Question: I am making a HTML newsletter and keep running into this problem. The image at the top for some reason ignores the margin and gives an ugly white line.
While this site says that email clients should accept margin's: <URL>
Does anyone know how to fix this?

'''
<table cellspacing="0" cellpadding="0" width="811px" style="border:0px solid black;border-collapse:collapse">
<tr>
<td width="150px" VALIGN=TOP style="border-bottom: 1px solid #000000;">Nieuwsbrief #<?php echo $nr; ?></td>
<td width="500px" style="vertical-align: bottom;"><img src="http://pietrow.net/newsletter/images/lad_wide.png" style="z-index:-1;"></img></td>
<td width="150px" align="right" style="vertical-align: top; border-bottom: 1px solid #000000;" >Datum: <?php echo $datum; ?></td>
</tr>
<tr style="background: #DBDBDB; border: 1px solid #000000; border-top: 0px" width="811px">
<td width="270px"><center><a href="http://home.strw.leidenuniv.nl/~kaiser/">Website</a></center></td>
<td width="271px"><center><a href="https://www.facebook.com/LADKaiser">Facebook</a></center></td>
<td width="270px"><center><a href="mailto:kaiser@strw.leidenuniv.nl">Contact</a></center></td>
</tr>
<tr style="background: #DBDBDB; border:0px; border-left: 1px solid #000000; border-right: 1px solid #000000;" width="811px">
<td colspan="3" width="811px"><center><a href="#ENTOP">**ENGLISH VERSION BELOW**</a></center></td>
</tr>
<tr >
<td style="background: #DBDBDB; border: 1px solid #000000; border-bottom: 0px;" colspan="3" width="811px">
'''
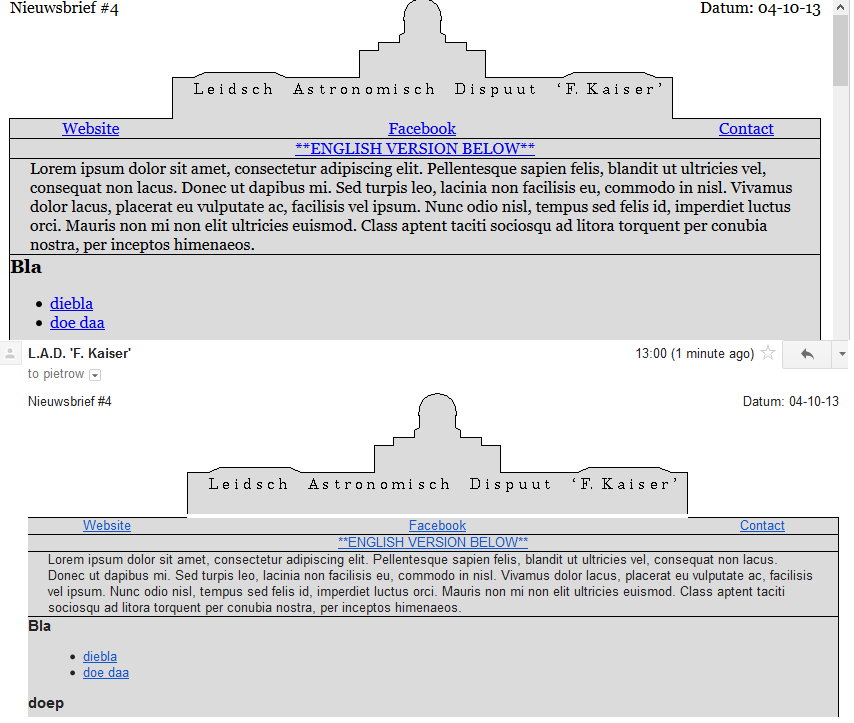
Answer: Remember with HTML emails you need to go very much 'old-school' as the email clients that render them are even more archaic than even old versions of IE.
Therefore, try to remember back to the days before DIVs and lovely CSS layouts, back to the days when tables were for layout...
Try adding:
'''
cellpadding="0" cellspacing="0"
'''
to your table declaration then consider putting your content in a table the main table as opposed to two tables stacked on top of one another. Or, if you can, rationalise the three columns and create one single table.